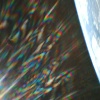
Label: sunburn